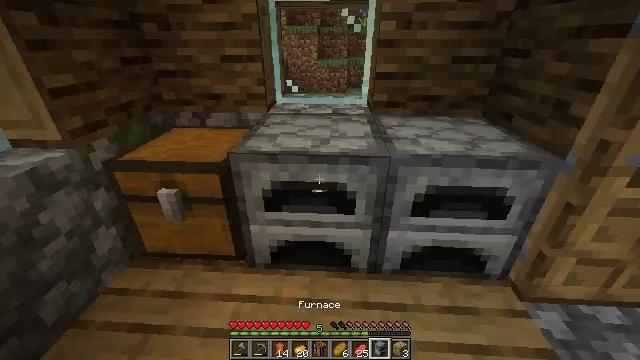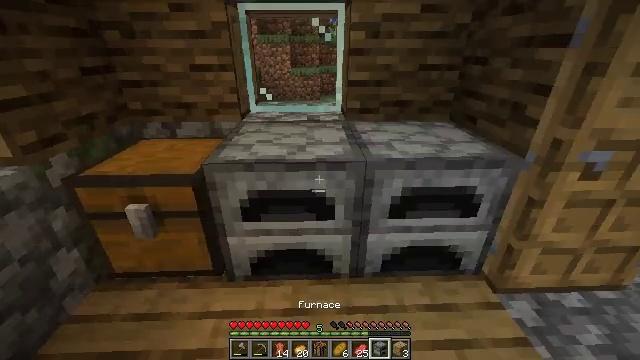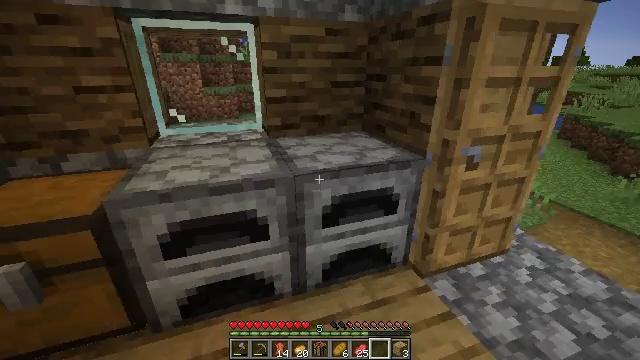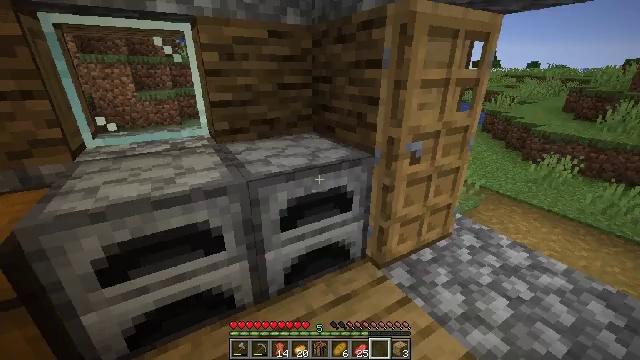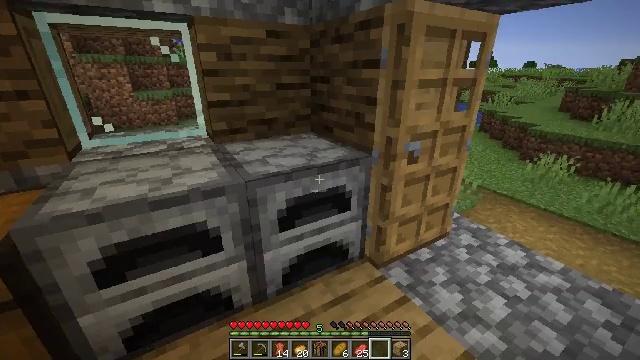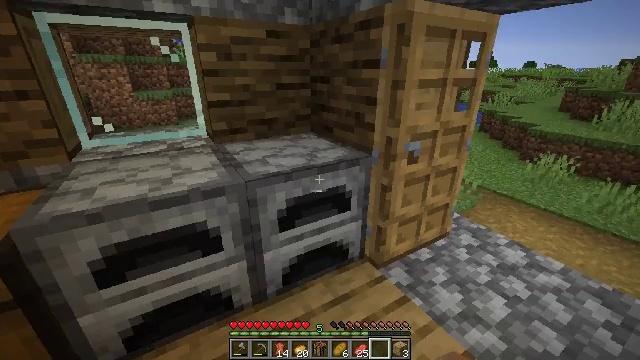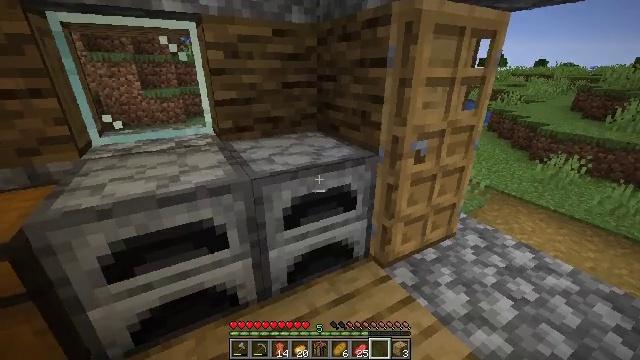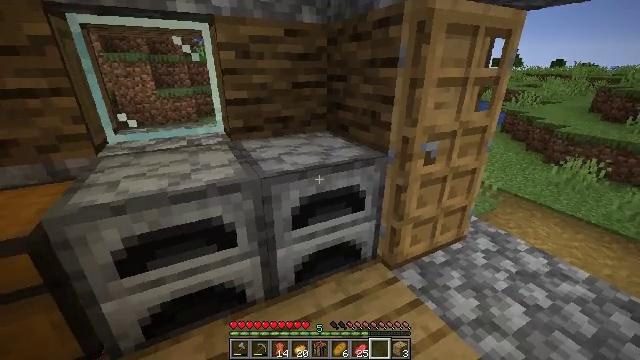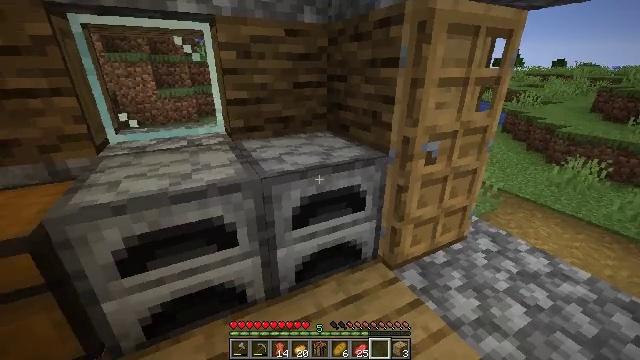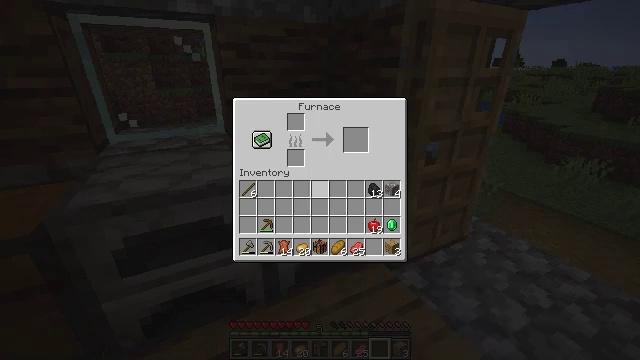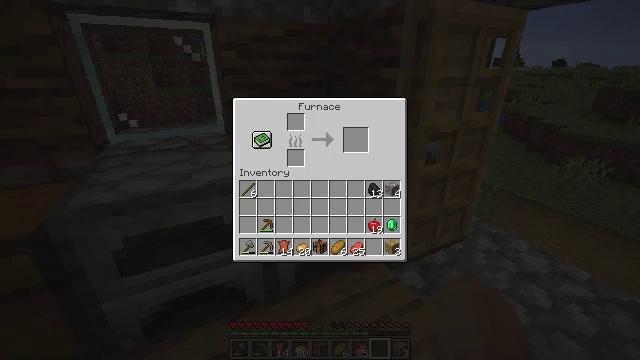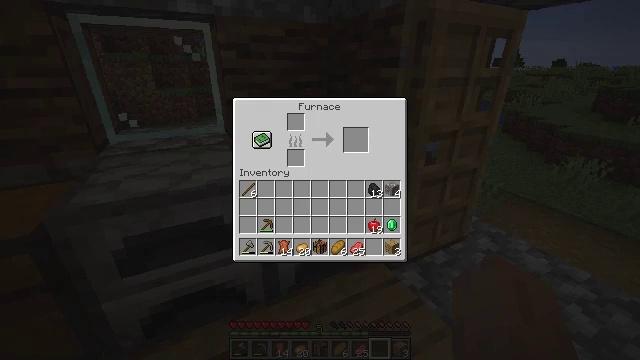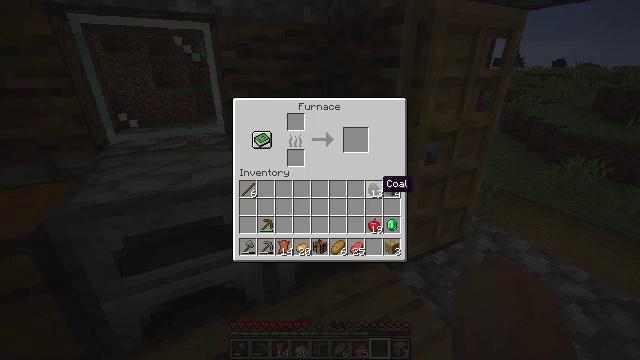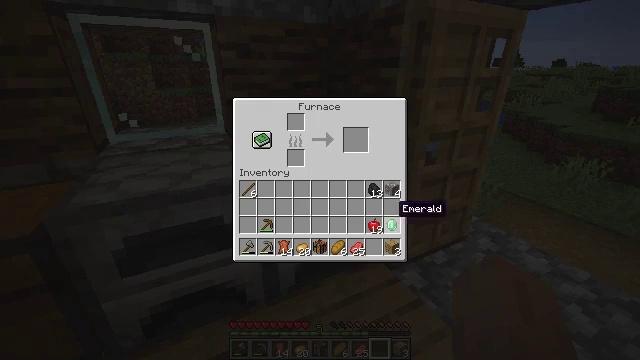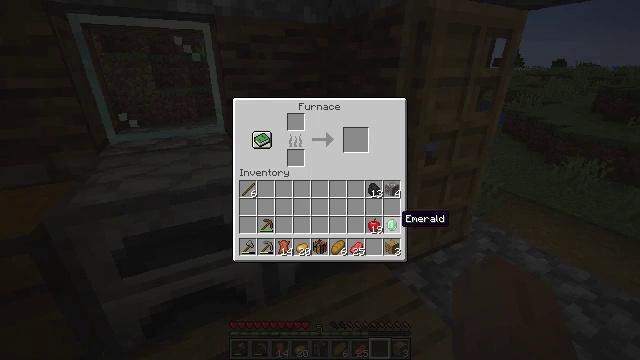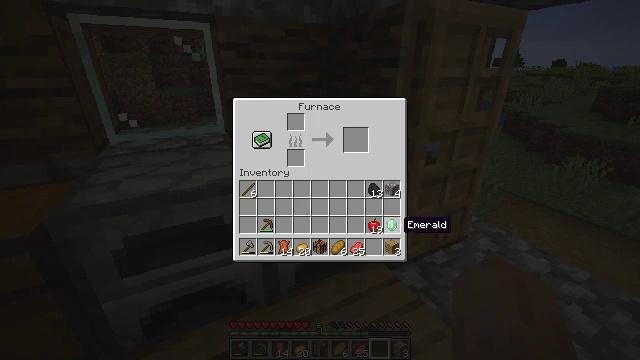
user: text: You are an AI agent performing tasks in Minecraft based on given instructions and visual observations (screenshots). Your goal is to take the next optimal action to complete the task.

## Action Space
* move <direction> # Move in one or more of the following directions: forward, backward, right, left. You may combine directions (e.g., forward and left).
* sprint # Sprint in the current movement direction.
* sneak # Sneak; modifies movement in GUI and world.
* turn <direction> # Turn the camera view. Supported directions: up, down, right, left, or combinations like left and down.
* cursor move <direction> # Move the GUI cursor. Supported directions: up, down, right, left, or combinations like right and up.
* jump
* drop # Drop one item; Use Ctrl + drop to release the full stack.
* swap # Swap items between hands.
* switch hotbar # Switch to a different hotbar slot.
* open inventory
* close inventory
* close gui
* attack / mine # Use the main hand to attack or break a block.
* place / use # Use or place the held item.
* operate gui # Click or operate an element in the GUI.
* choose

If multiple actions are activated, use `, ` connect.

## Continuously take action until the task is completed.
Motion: motion action
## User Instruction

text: Gather the composter from your farm.
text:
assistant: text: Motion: turn right and up
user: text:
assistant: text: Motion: turn right and up
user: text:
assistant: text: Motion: turn right
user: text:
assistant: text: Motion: use / place
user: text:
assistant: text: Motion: use / place
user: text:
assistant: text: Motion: turn left, use / place
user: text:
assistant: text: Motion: turn left
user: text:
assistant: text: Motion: no_op
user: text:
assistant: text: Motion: open gui
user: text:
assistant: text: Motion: no_op
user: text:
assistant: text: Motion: cursor move right
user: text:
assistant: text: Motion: cursor move right and down
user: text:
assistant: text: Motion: sneak, cursor move right and down
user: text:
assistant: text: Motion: sneak, cursor move down
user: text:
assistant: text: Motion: sneak
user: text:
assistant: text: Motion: sneak, cursor move left
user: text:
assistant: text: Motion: sneak, cursor move left
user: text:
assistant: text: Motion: sneak
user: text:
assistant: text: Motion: sneak
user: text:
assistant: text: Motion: sneak
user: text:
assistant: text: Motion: sneak, cursor move right and up
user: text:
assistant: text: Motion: sneak, cursor move right and up
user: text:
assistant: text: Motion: sneak, cursor move right and up
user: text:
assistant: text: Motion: sneak
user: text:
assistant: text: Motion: sneak
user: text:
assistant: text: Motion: sneak
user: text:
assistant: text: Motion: sneak, cursor move up
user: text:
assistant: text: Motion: sneak
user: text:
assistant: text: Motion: sneak, operate gui
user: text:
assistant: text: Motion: sneak, operate gui